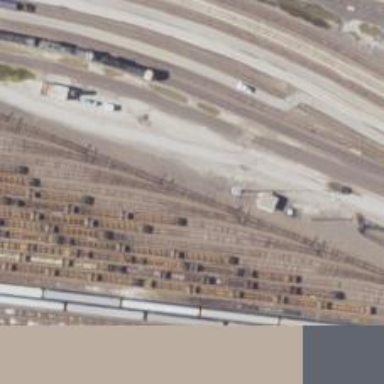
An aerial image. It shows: Railway yard in service.